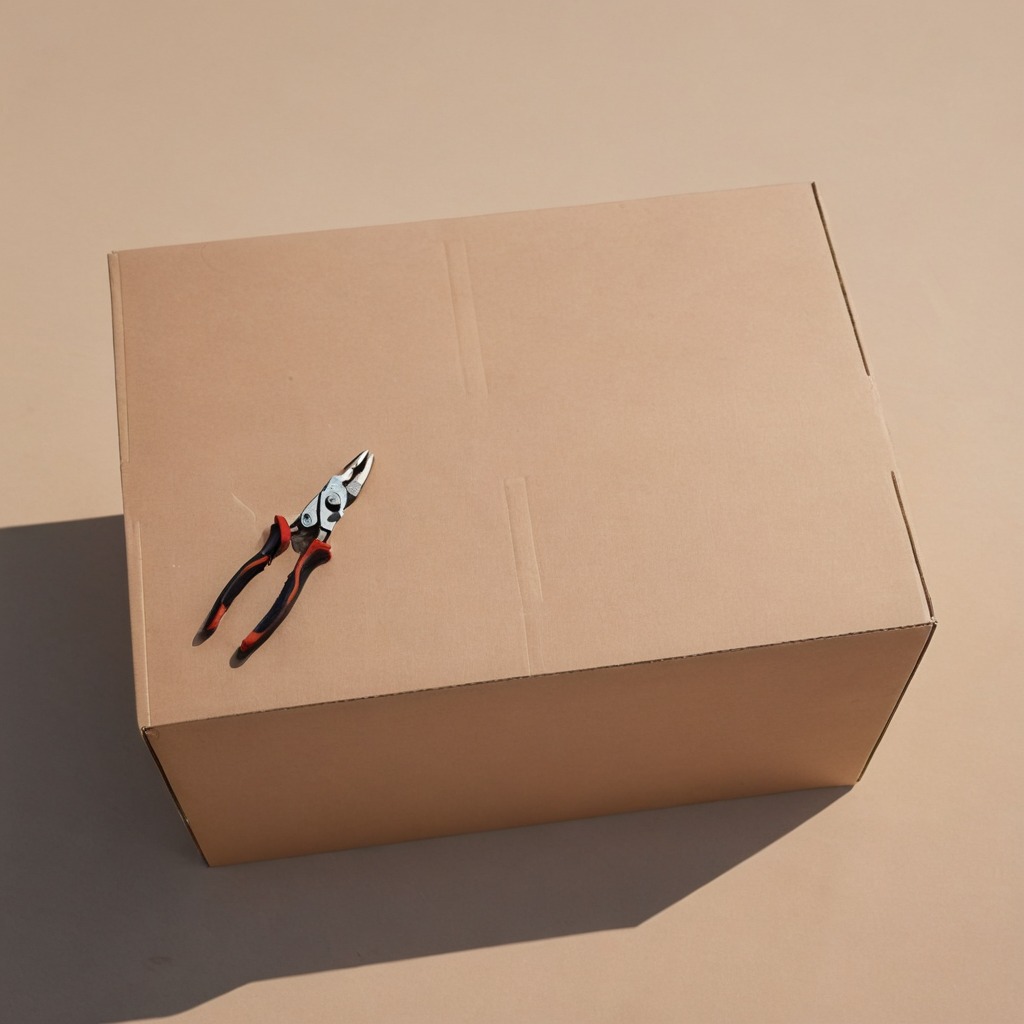
A plier lying on the cardboard box surface in an outdoor workshop during daytime bright natural light soft shadows slightly creased but